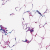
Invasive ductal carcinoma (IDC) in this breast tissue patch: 0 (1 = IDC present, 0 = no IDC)